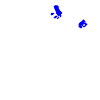
Particle: electron